Field crop: maize
Growth stage: 1
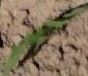
Species: maize